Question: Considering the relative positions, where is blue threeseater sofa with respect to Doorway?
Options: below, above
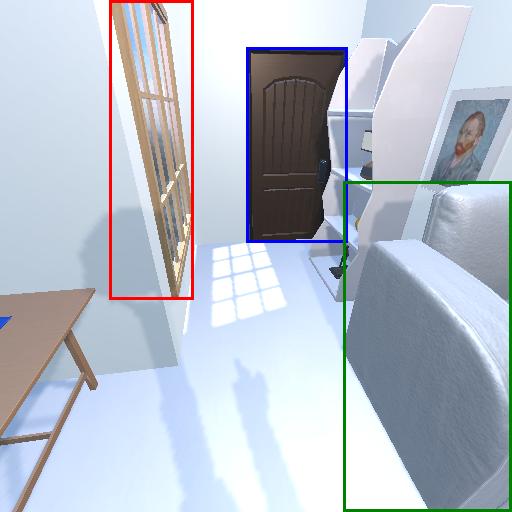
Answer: below